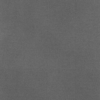
Label: dusty